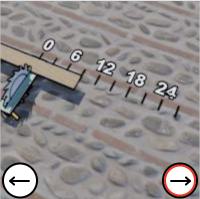
Task: length
Answer: 9
First scale value: 6.0